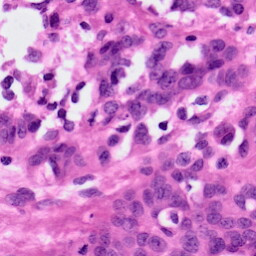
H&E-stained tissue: Ovarian